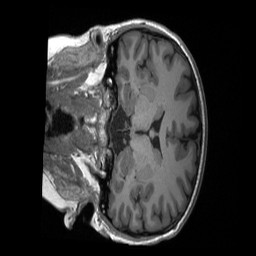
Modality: T1w
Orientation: coronal
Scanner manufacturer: siemens
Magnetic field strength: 3 T
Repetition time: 2.4 s
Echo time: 0.00224 s